Question: I want to download Xamarin for visual studio 2015 !
I clicked download button but it didn't run. What should I do? I am taking a major in Software Engineering .

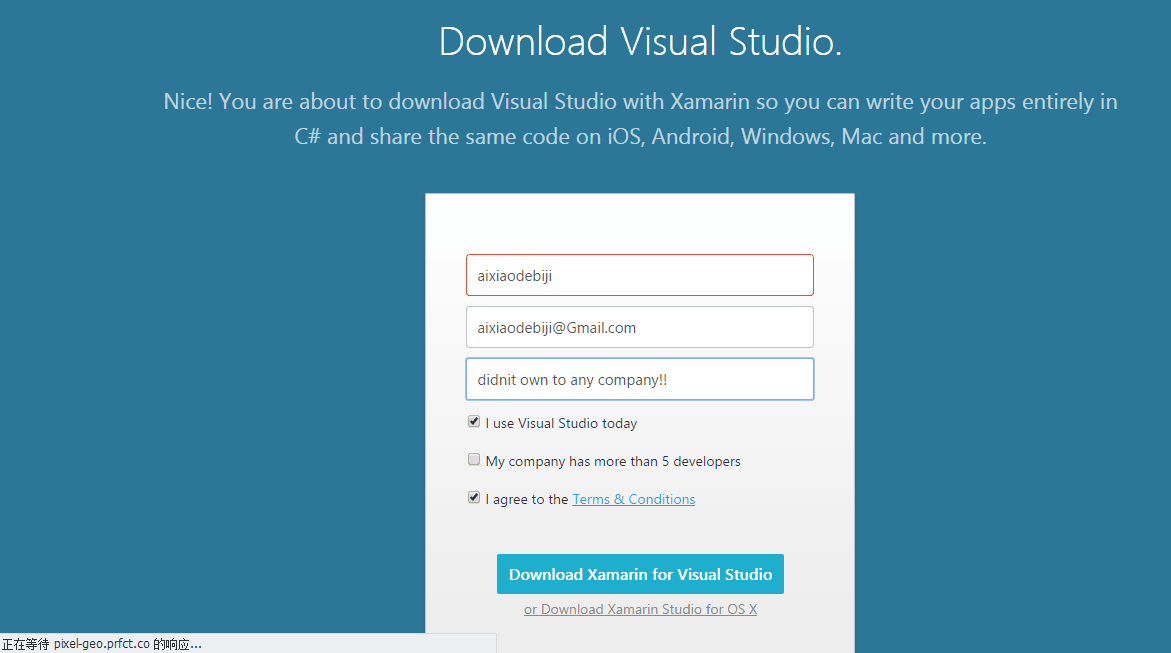
Answer: A few things can be happening:
- - Your input is incorrect. Admitedly, the page validation is terrible. They try to validate your name, as if there were a list of names that people should use ... If no request is sent to their servers, it is because you are failing the validation. Check your name, email and company fields. This is what I used:- - - -
You can use this information to try and download xamarin, .
I hope this helps you!